Field crop: maize
Growth stage: 2
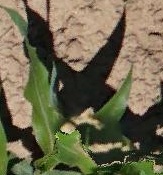
Species: maize